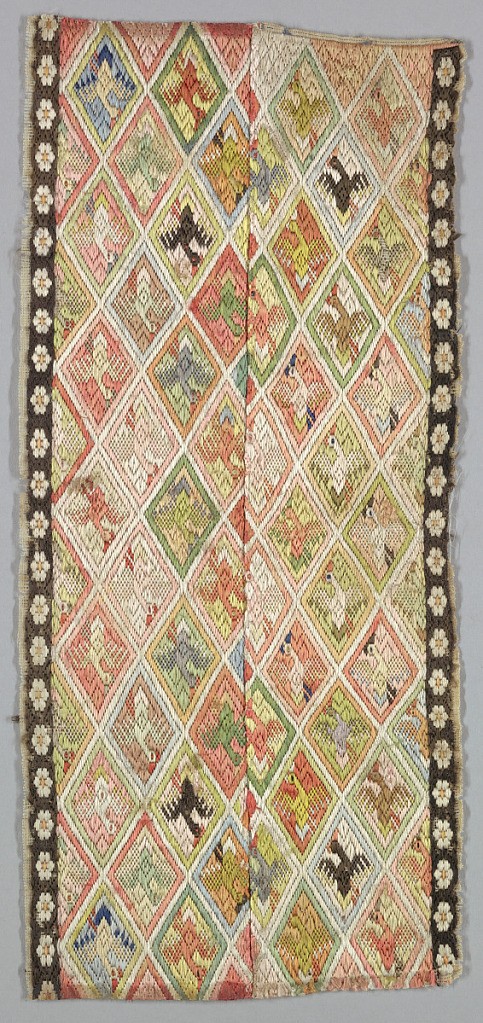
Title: Sleeve bands
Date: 19th century
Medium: silk Technique: embroidered on leno weave
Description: Small-scale diamond framework filled with flying birds, in pale multicolored and white silk on undyed leno ground. Narrow rosette border on black ground along two outer edges. Sleeve bands joined on one long side to form rectangular panel.